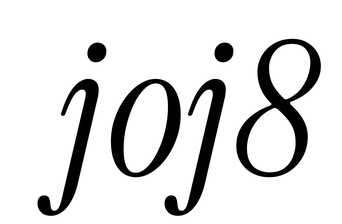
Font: InstrumentSerif-Italic